Aerial crown-view tile of a tropical tree (Barro Colorado Island, Panama), acquired 20250616:
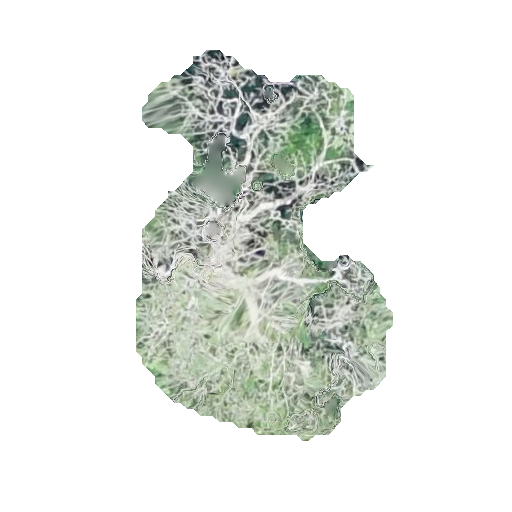
Species: Tabebuia rosea
GBIF accepted scientific name: Tabebuia rosea
Crown area: 101.404 m²